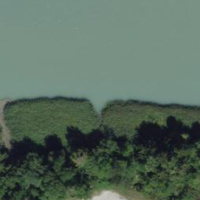
EUNIS habitat code: 15
Species observed at this site:
Gavia arctica